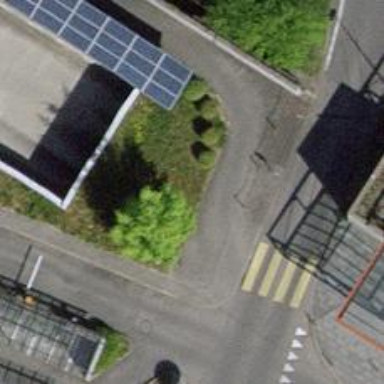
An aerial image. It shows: Driveway tunnel under the road.